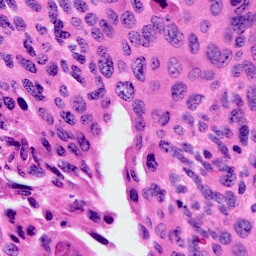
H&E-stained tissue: Cervix